Interaction volume radius: 5 \u00c5
Interaction volume height: 15 \u00c5
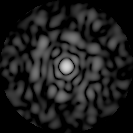
Disorder parameter: 0.7938